Question: I am using the option tag insides the input tag due to my requirement like below.
But the result is showing extra > .
'''
<input type="checkbox" <option></option>>
'''

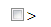
Answer: Actually I was trying to use the value of option tag when the checkbox is clicked. It was so simple when I used to set value of input tag instead of using extra option tag value.
'''
<input type="checkbox" value="${myvalue}">
'''